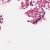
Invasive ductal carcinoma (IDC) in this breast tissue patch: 0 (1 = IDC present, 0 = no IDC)